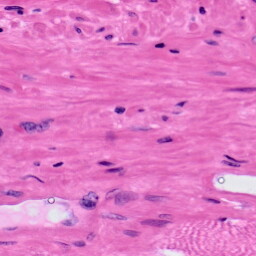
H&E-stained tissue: Prostate